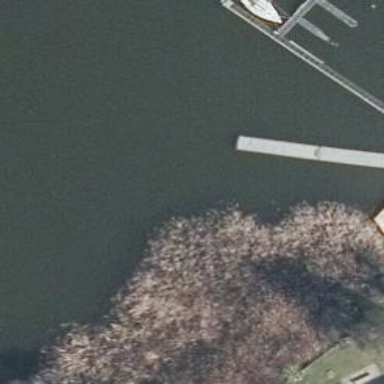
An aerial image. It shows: Man-made pier.